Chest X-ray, AP view. Patient: 33 years old, sex F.
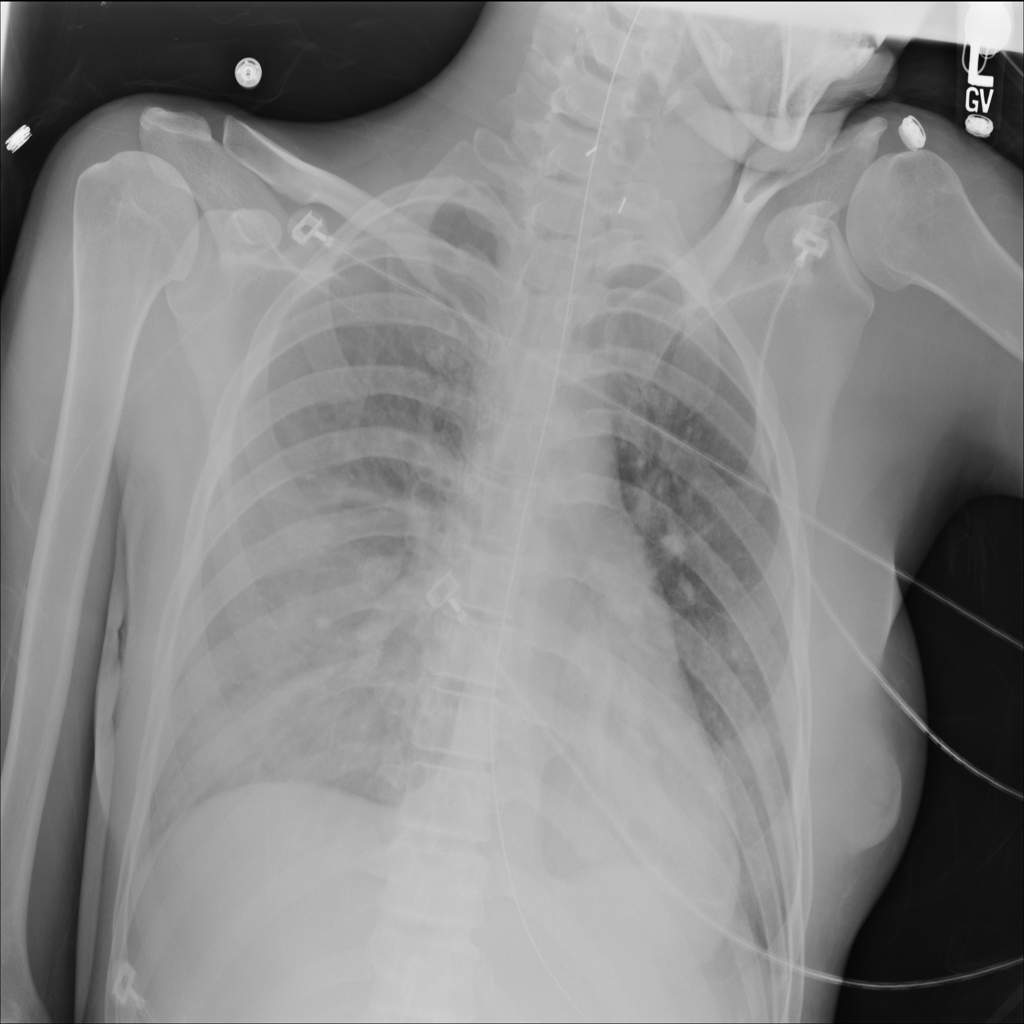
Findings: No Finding